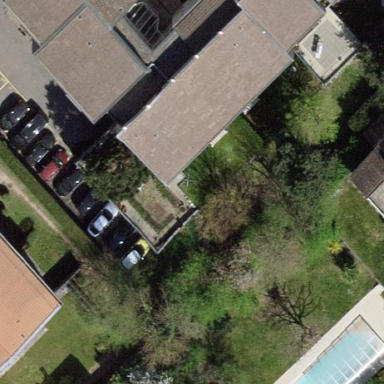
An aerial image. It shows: View of roof of building.